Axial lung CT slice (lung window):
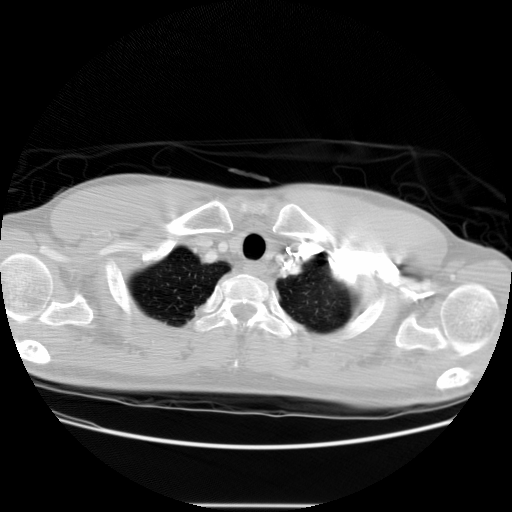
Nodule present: no